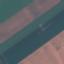
Land use / land cover: AnnualCrop